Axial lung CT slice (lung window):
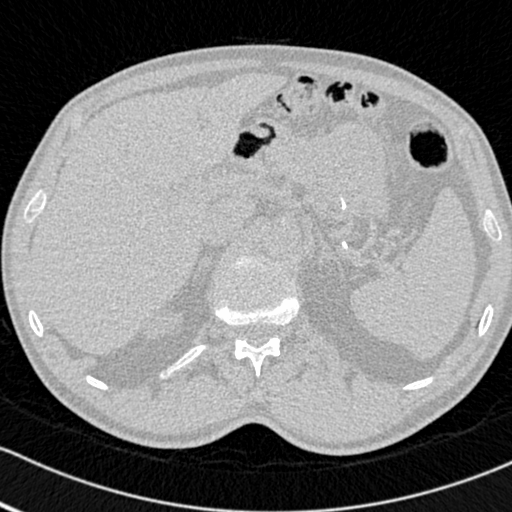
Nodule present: no